Interaction volume radius: 5 \u00c5
Interaction volume height: 25 \u00c5
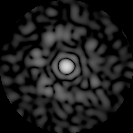
Disorder parameter: 0.8449